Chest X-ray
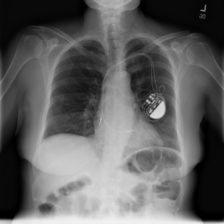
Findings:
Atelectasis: negative
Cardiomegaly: negative
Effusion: negative
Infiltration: negative
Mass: negative
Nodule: positive
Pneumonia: negative
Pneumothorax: negative
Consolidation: negative
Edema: negative
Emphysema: negative
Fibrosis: negative
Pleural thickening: negative
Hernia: negative